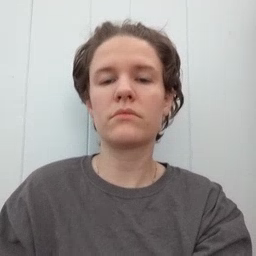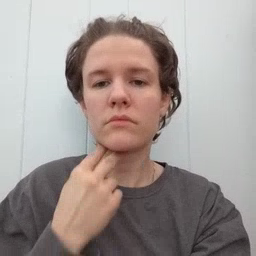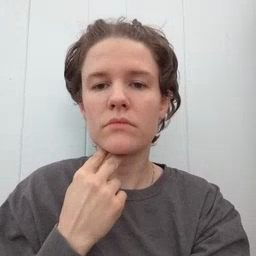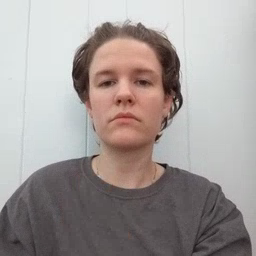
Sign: stuck